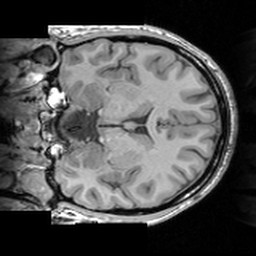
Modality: T1w
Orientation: coronal
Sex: female
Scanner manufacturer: siemens
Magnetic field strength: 3 T
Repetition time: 1.63 s
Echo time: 0.00311 s